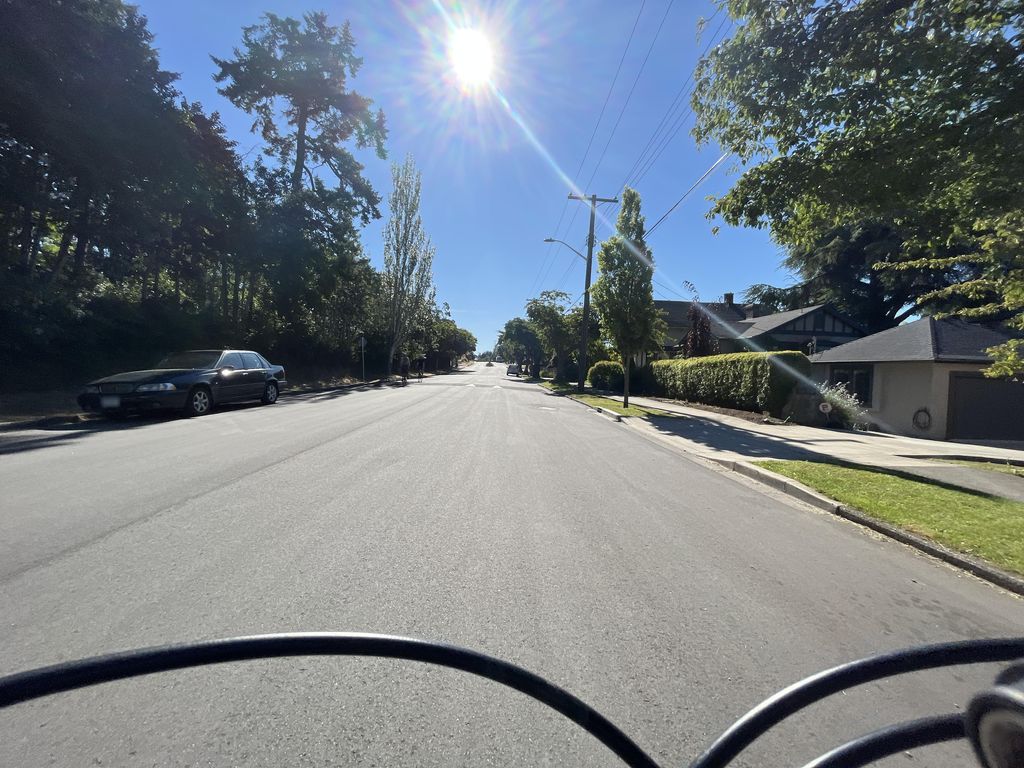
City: victoria